Question: I have opened a file in Notepad++ and it looks like the attached image. What do these symbols represent? Hex/Ascii/Binary? I would like to read and write to a separate file. I used StreamReader and StreamWriter and read write character by character but the resultant file has symbols which are different than the input file.
Since the file size is massive, I would like to use stream.

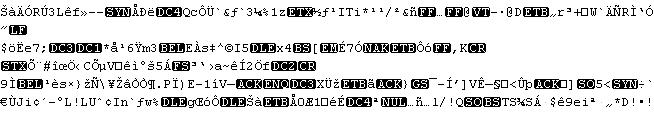
Answer: This is binary data, it can mean anything. Without knowing, it is just a series of bytes, where a byte is an 8-bit number. It can be as characters (in any number of encodings), as hexadecimal numbers or even a punch card.
If you want to read/write binary data, then FileStream is your friend. StreamReader/Writer is character oriented. Characters used to be equivalent to bytes in the good old days when there was ASCII encoding only, but this isn't the case anymore. See <URL>